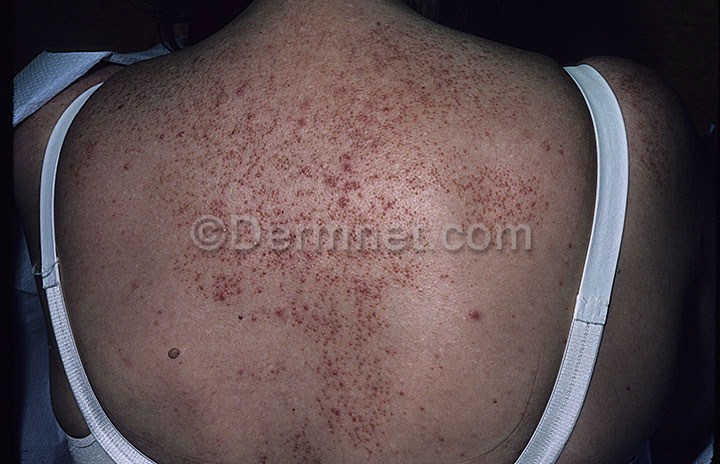
Disease: Bullous Disease Photos